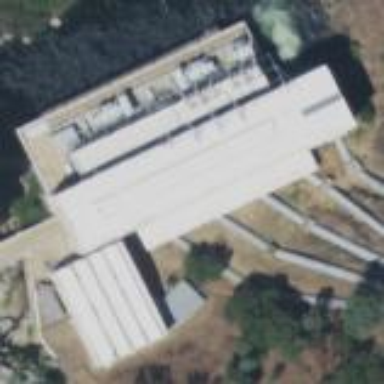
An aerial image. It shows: Power plant.